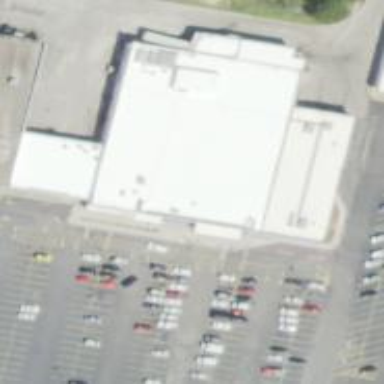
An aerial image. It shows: Supermarket.